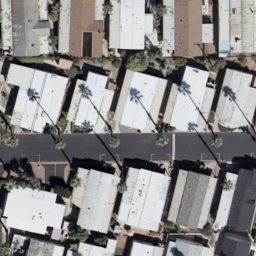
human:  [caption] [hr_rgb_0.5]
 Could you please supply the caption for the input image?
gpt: Many mobile homes are closed to each other in the mobile home park .

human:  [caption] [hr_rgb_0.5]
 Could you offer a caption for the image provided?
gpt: Lots of mobile homes with plants surrounded in the mobile home park .

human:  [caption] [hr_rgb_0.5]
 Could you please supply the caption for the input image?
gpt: Many mobile homes arranged in lines in the mobile home park .

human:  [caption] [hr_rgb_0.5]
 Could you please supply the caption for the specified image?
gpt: Many mobile homes arranged in lines in the mobile home park and some roads go through this area .

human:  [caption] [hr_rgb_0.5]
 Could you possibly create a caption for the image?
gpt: Lots of mobile homes are closed to each other and some roads go through this area .